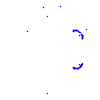
Particle: kaon